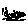
Label: hexagon